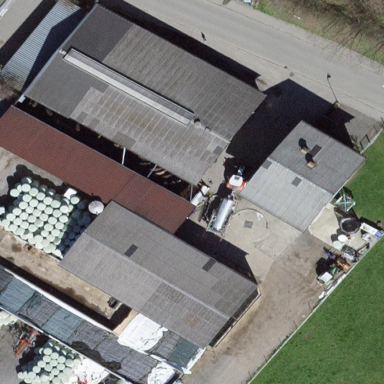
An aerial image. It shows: Farmyard area.